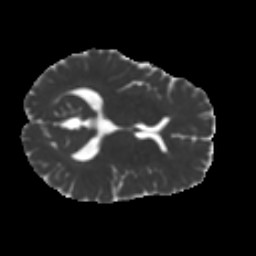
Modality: MD
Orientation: axial
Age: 38
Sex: male
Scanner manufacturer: ge
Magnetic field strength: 3 T
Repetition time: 7.8 s
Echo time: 0.0608 s